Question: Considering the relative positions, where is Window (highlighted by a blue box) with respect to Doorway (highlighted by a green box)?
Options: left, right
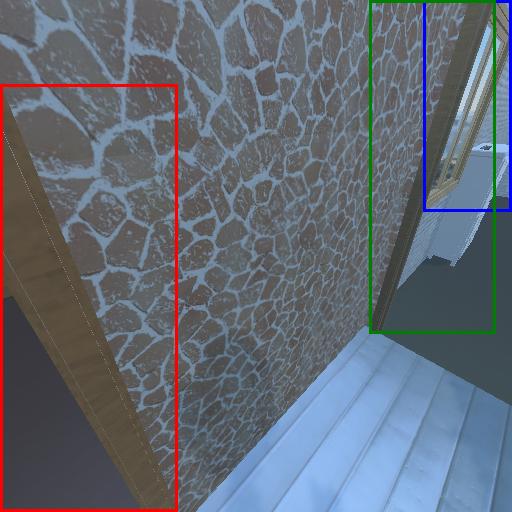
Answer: left